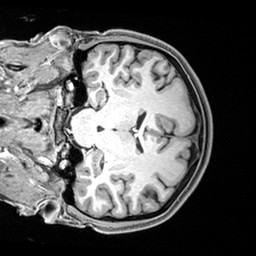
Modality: T1w
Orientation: coronal
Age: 25
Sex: female
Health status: healthy
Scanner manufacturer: siemens
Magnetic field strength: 3 T
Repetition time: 2.4 s
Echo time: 0.00217 s